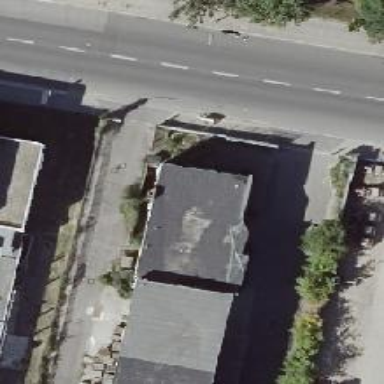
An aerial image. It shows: Wholesale shop.